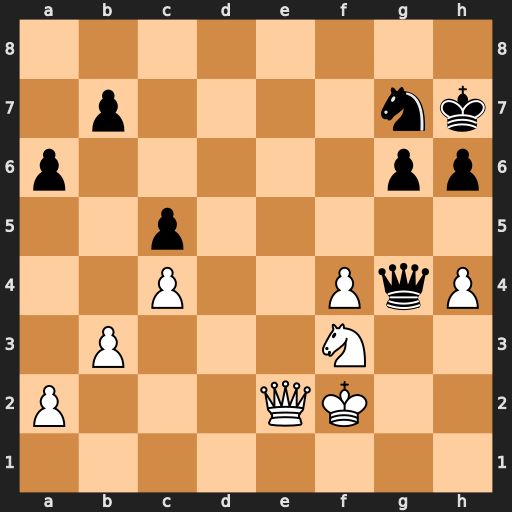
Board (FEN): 8/1p4nk/p5pp/2p5/2P2PqP/1P3N2/P3QK2/8
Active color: w
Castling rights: -
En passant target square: -
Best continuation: Ng5+ hxg5 Qxg4